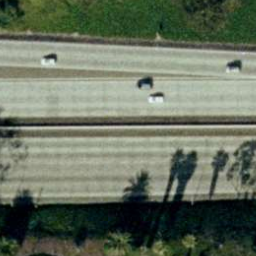
Label: freeway